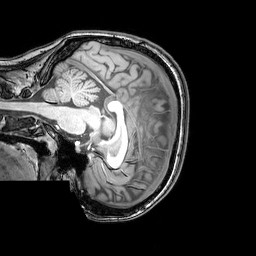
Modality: T1w
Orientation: sagittal
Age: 22
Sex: female
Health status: healthy
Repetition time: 0.081 s
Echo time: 0.037 s